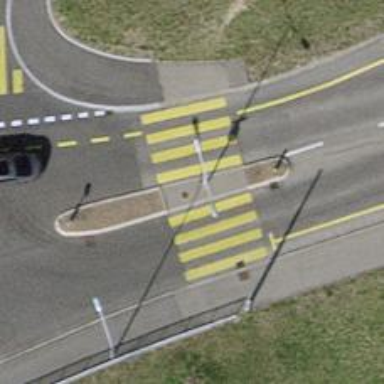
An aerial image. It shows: Paved footway with zebra crossing.